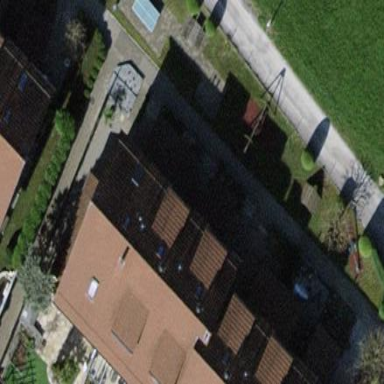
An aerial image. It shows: Terrace building.